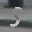
Label: 5